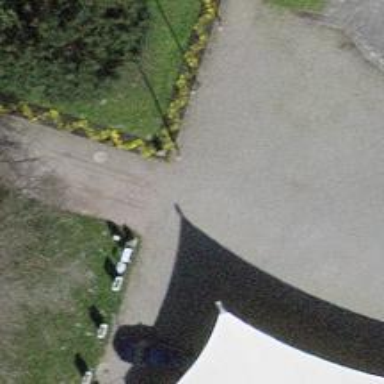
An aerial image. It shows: Lamppost for lighting.